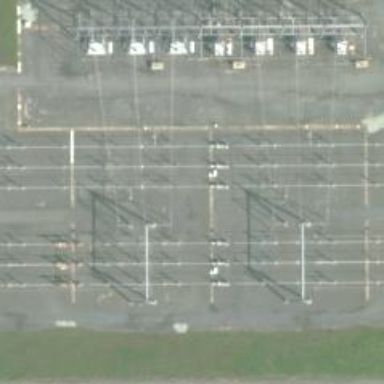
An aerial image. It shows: Switch for power supply.